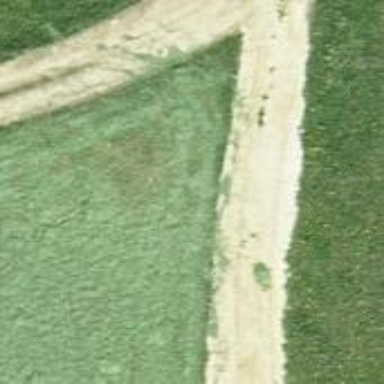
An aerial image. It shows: Track with very rough surface.